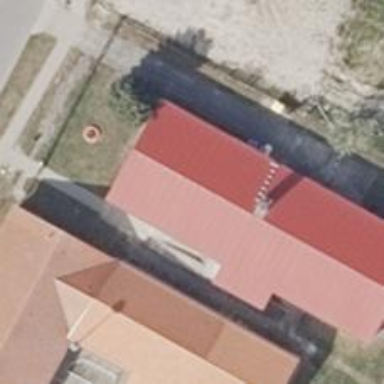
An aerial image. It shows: Kindergarten.